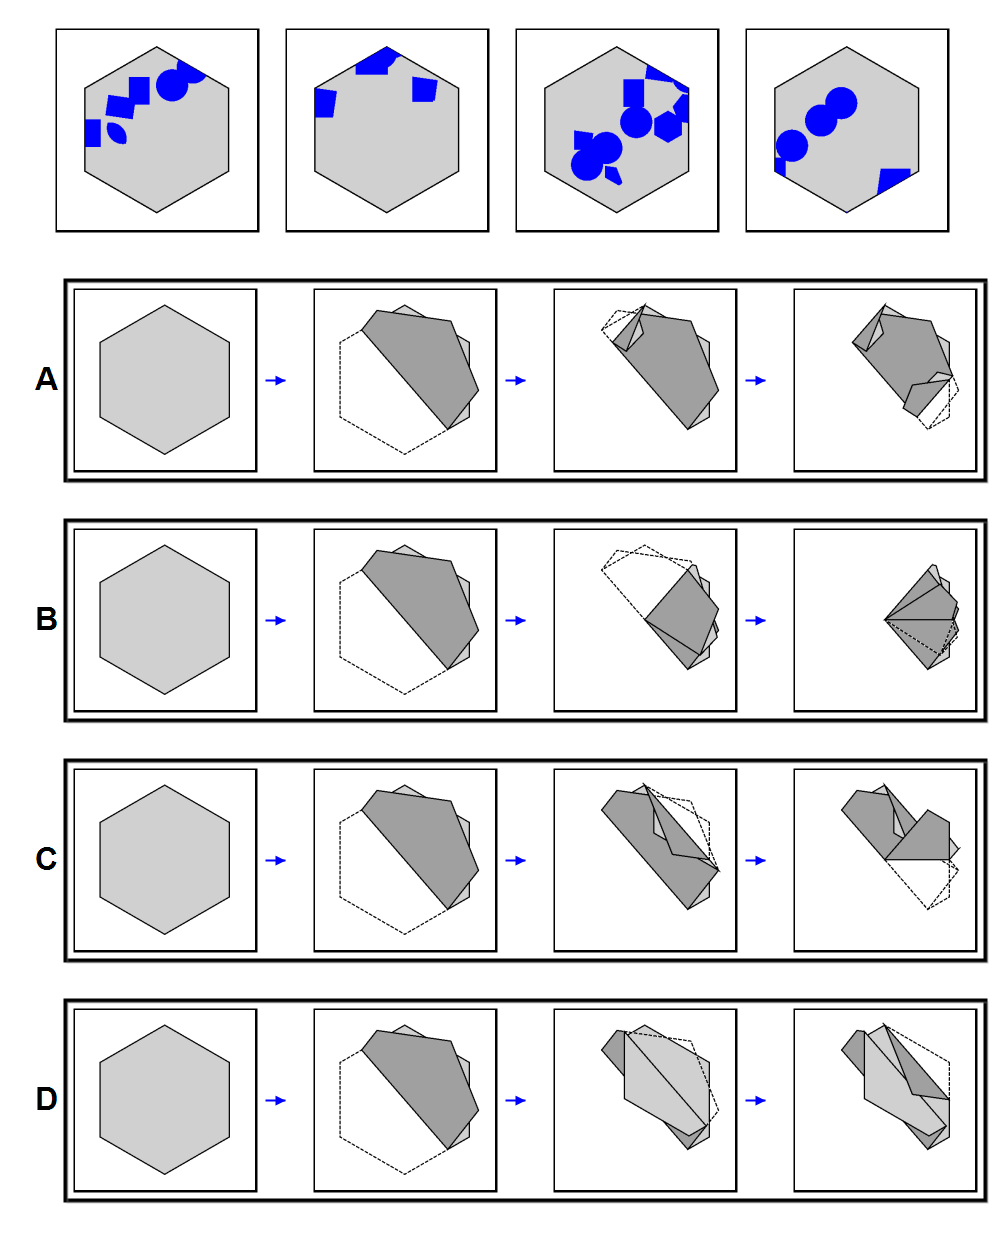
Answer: D